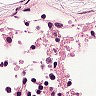
Metastatic tissue present: no